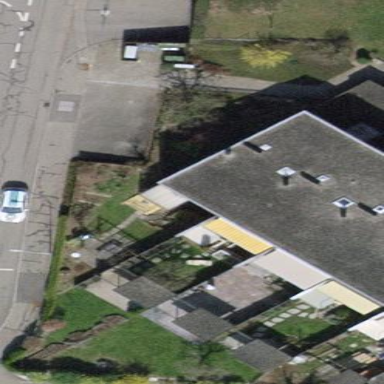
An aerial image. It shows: Terrace building.